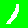
Digit: 1